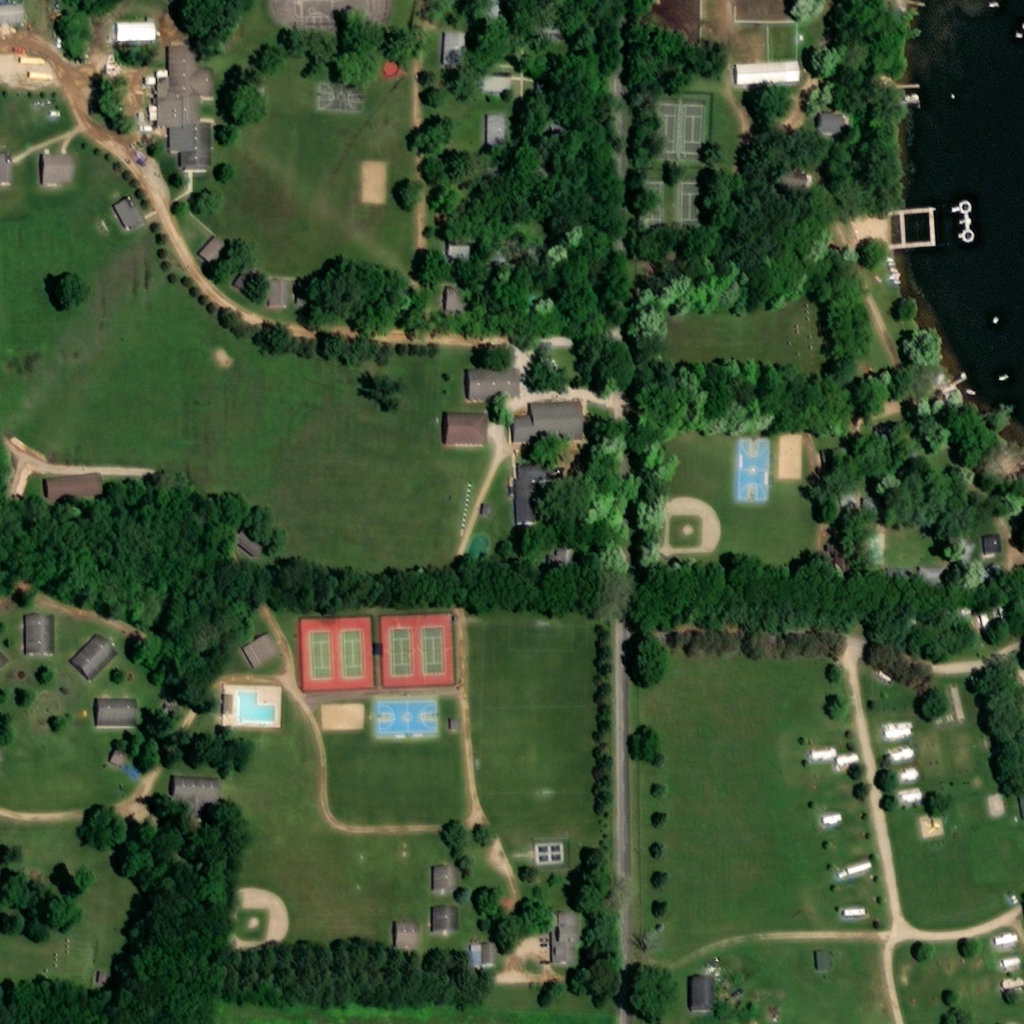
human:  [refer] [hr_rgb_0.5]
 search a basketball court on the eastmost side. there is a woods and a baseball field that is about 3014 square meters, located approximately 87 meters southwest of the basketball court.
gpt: <box>[[71, 42, 75, 48, 0]]</box>

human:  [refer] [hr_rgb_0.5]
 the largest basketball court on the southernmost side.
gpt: <box>[[36, 67, 42, 72, 0]]</box>

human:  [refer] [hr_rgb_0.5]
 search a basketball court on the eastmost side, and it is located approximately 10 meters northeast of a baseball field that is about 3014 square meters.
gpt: <box>[[71, 42, 75, 48, 0]]</box>